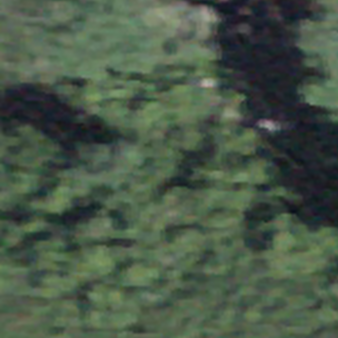
Label: other